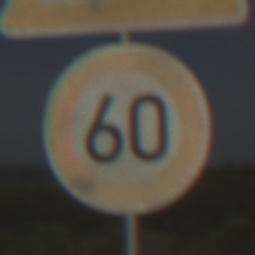
Verkehrszeichen: Geschwindigkeit60
Zusatzzeichen oben: FlugbetriebLinks
Umgebung: Outdoor, RoadRail
Tageszeit: MorningAfternoon
Wetter: PartlyCloudy
Licht: Natural
Jahreszeit: NotSpecified
Kontrast: HighContrast